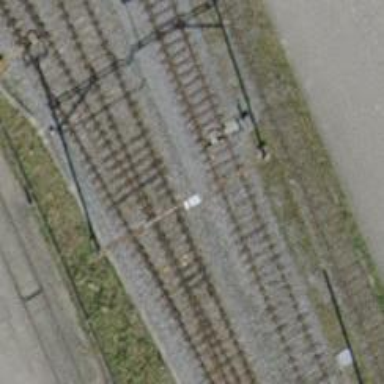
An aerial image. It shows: Railway switch.